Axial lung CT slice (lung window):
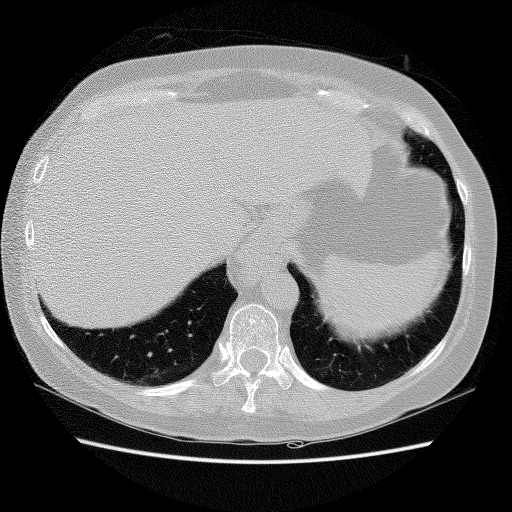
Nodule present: no